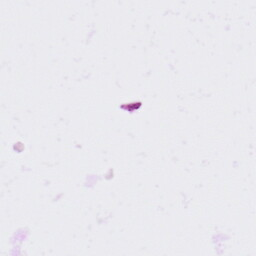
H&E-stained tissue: Colon